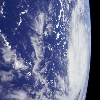
Label: cloud